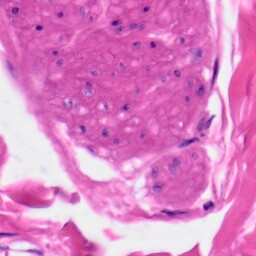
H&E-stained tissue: Skin